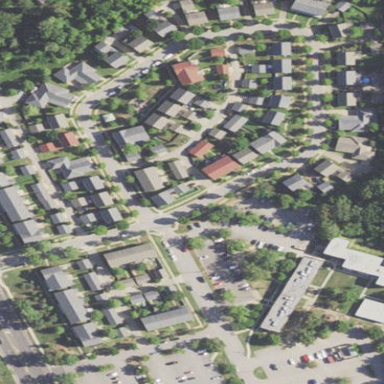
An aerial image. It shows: Residential area within neighborhood.